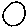
Label: circle